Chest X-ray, AP view. Patient: 28 years old, sex M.
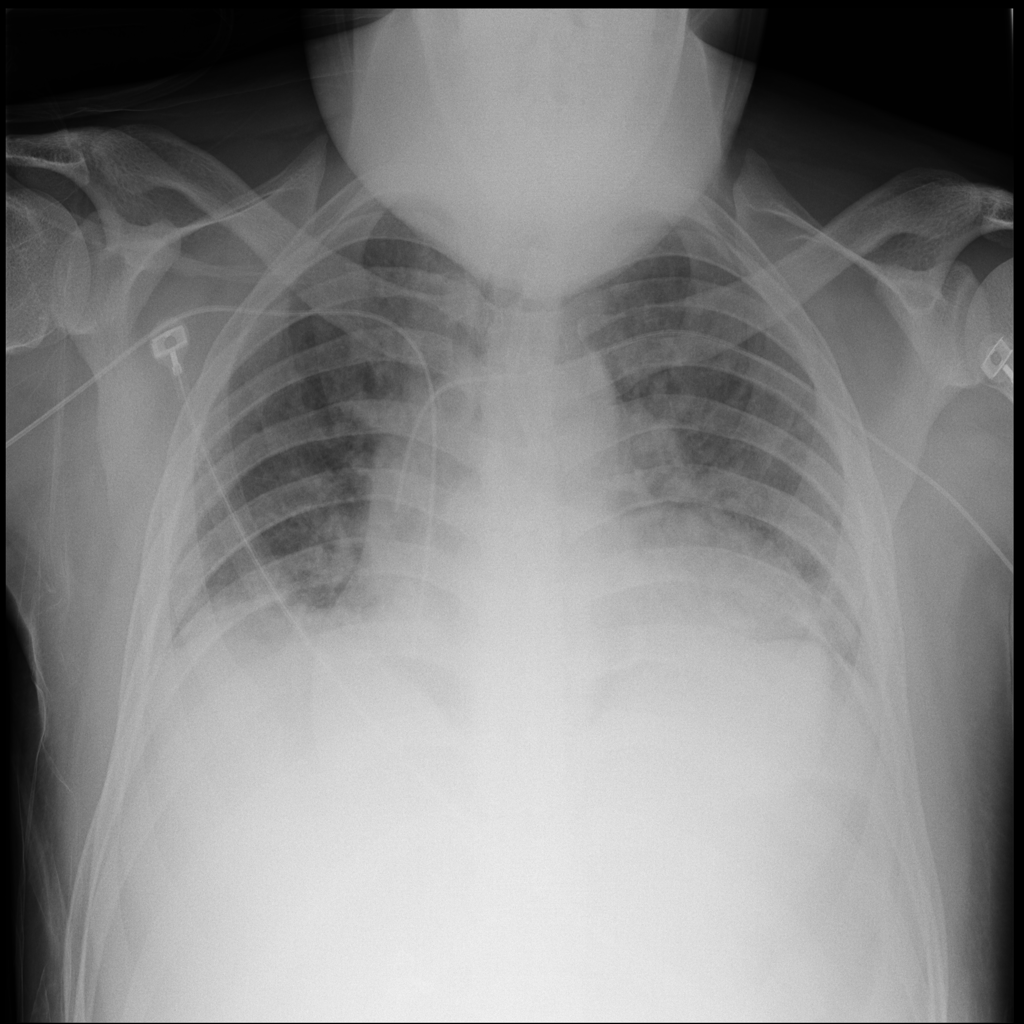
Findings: No Finding